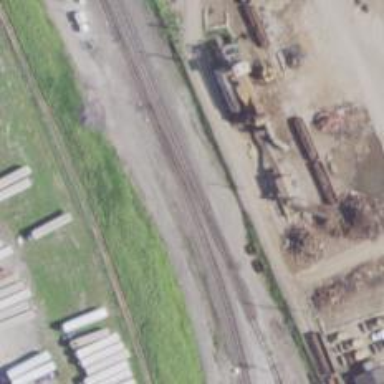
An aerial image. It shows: Railway spur service.